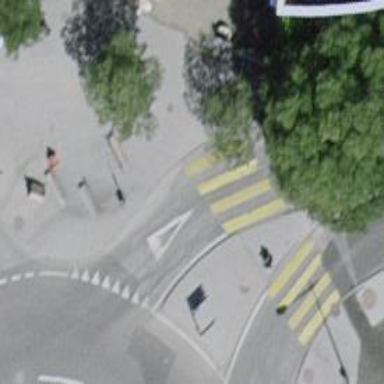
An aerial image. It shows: Kerb serving as barrier.